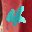
Label: 4